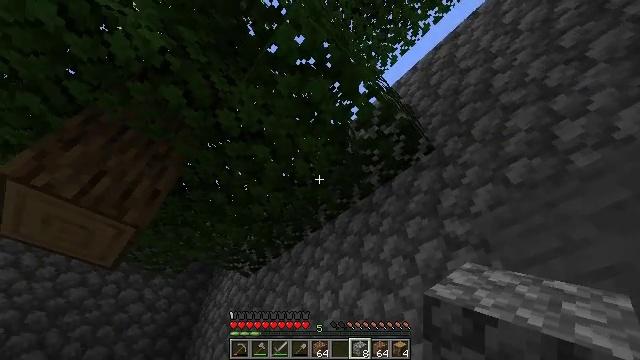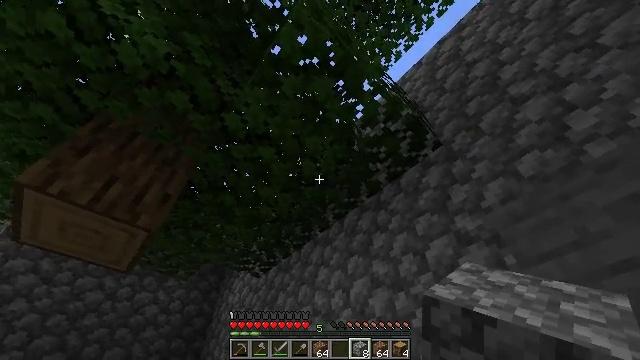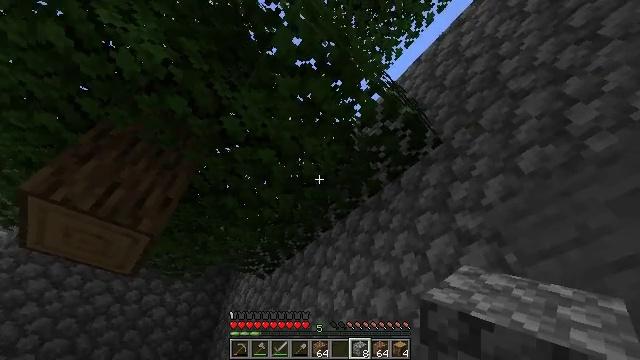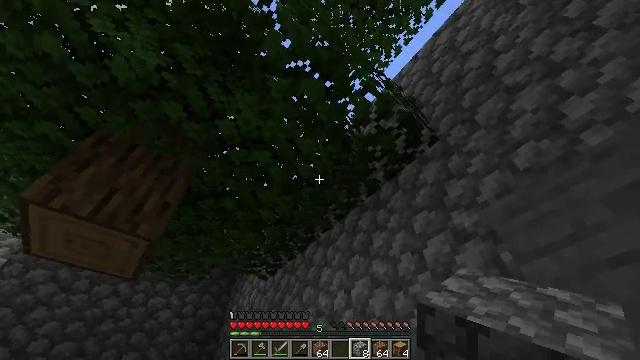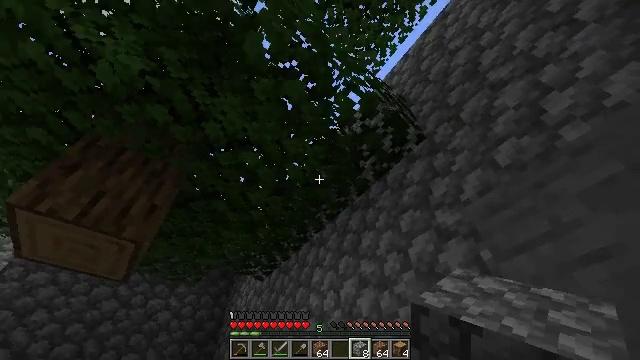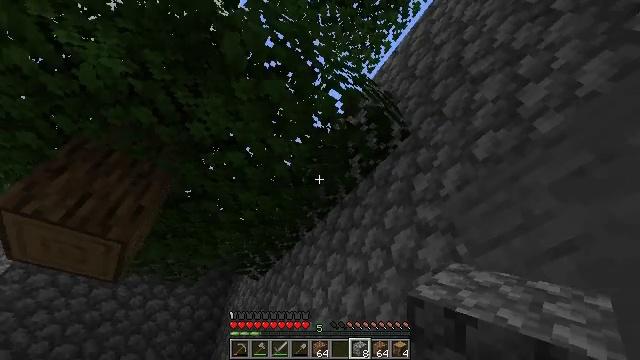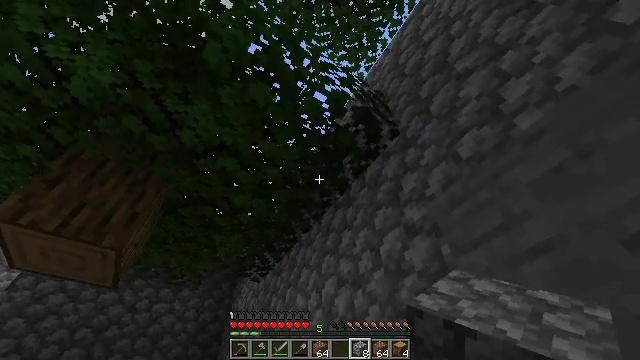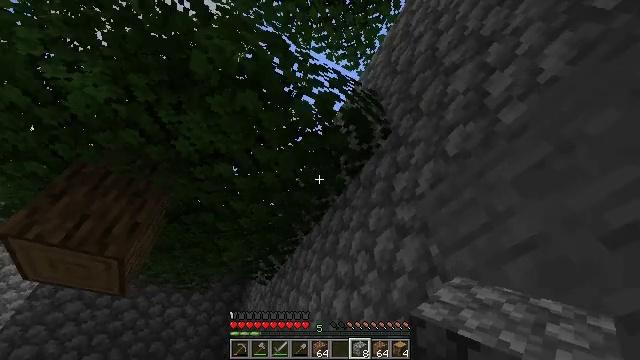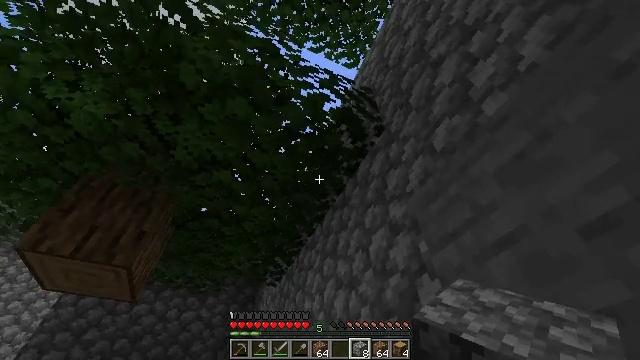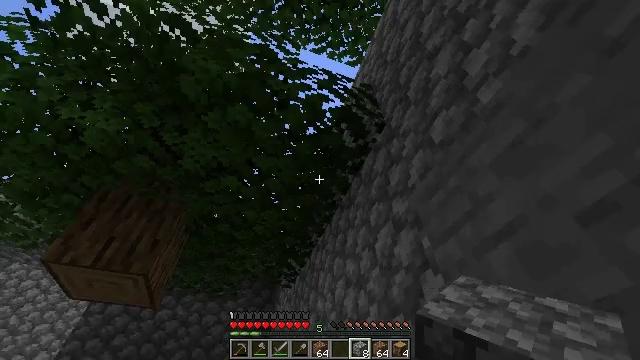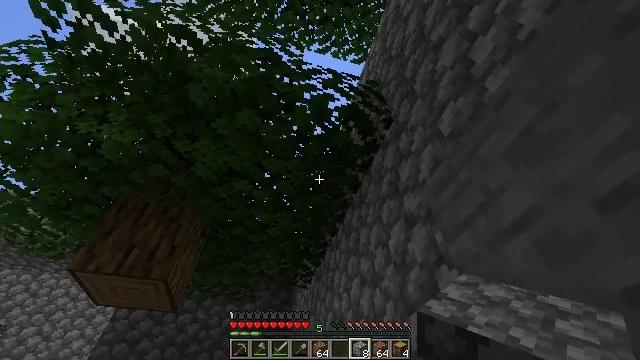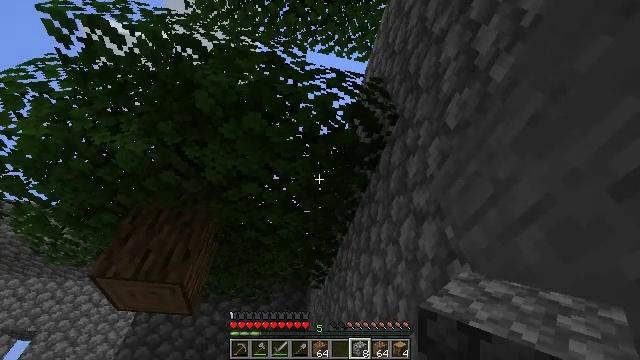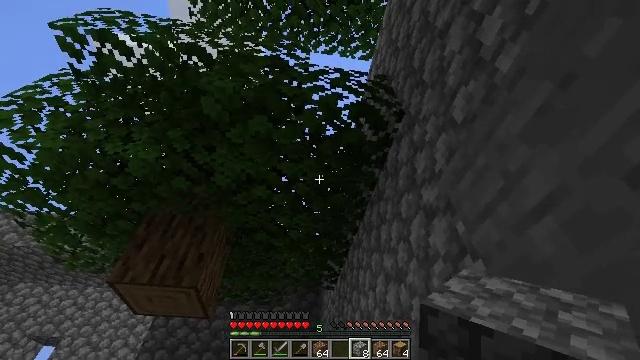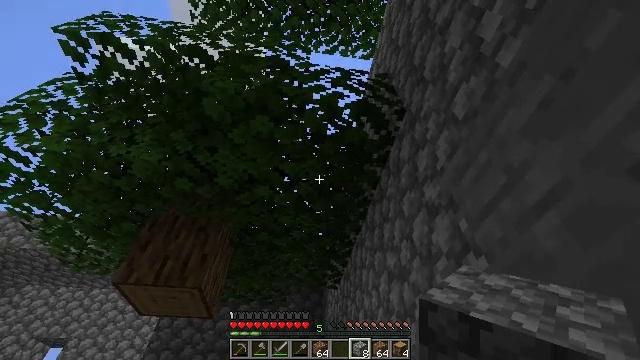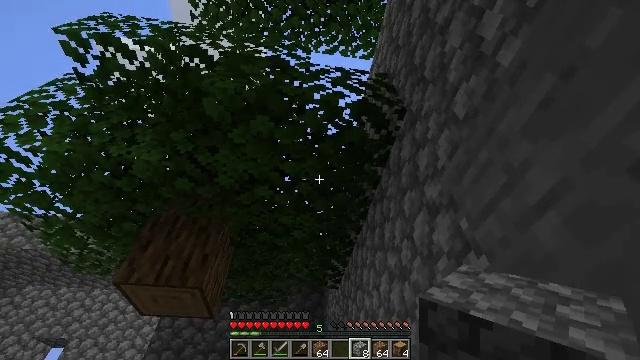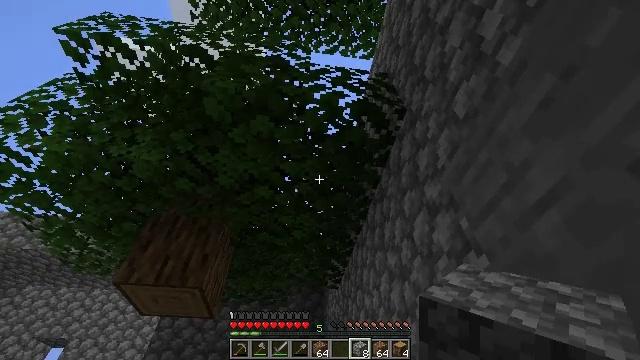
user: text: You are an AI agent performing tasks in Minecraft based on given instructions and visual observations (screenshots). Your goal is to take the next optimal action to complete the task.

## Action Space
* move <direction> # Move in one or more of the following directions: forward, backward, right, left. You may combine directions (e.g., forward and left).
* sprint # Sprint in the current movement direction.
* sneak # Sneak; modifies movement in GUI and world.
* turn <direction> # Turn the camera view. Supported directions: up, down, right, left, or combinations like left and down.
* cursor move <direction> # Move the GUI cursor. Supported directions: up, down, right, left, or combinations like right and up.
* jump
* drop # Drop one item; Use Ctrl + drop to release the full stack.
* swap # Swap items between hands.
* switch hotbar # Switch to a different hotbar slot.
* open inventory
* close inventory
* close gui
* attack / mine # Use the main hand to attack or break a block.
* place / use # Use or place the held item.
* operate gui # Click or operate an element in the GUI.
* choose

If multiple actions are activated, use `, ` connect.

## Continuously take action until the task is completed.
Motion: motion action
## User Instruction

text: Remove oak leaves from branches.
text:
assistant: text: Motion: turn left
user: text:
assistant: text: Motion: move right, turn left
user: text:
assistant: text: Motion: move right, turn left
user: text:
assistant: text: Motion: move right, turn left
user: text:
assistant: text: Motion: move right, turn left
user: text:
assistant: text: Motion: move right, turn left
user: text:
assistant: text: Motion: move right, turn left
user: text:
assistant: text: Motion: turn left
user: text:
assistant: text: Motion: turn left
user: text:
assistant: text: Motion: turn left
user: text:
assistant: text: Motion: turn left
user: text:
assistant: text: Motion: turn left
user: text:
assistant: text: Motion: no_op
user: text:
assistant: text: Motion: no_op
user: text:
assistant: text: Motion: no_op
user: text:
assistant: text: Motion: no_op
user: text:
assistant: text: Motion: no_op
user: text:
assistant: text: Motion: no_op
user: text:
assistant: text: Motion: no_op
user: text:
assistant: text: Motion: no_op
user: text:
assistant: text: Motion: no_op
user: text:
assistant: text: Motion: no_op
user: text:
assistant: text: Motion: no_op
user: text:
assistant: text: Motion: turn left and down
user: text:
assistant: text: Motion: turn left and down
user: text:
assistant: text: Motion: turn left and down
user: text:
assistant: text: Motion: turn right and down
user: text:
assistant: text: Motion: no_op
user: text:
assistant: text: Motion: no_op
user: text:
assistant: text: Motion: no_op